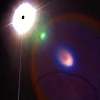
Label: sunburn